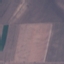
Label: AnnualCrop